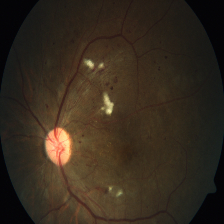
Diabetic retinopathy grade: Severe